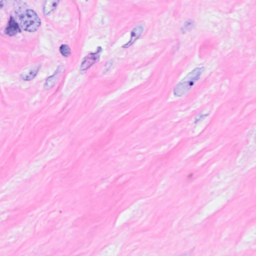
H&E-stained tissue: Breast